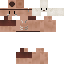
A female human skin with medium skin, wearing brown long hair dressed in a blue hoodie and black pants, featuring a closed mouth.